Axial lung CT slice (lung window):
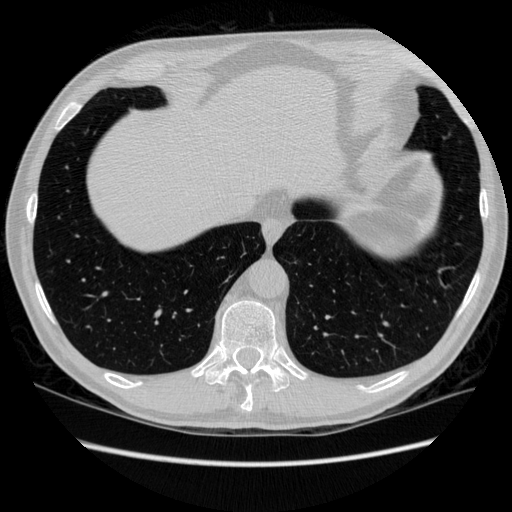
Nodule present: no